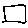
Label: square